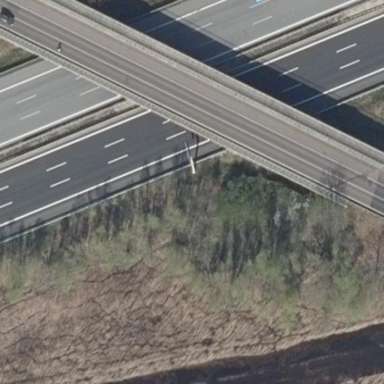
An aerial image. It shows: Beam bridge structure.